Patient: sex F, age 56
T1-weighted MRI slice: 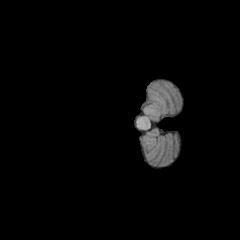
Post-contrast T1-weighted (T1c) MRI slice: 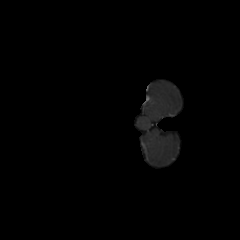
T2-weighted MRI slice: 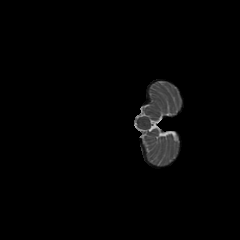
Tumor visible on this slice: no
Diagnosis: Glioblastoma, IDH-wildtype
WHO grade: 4